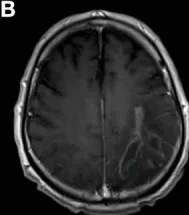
The new multifocal and strong contrast enhancement (B) indicates the PML-IRIS.
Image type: radiology (mri)